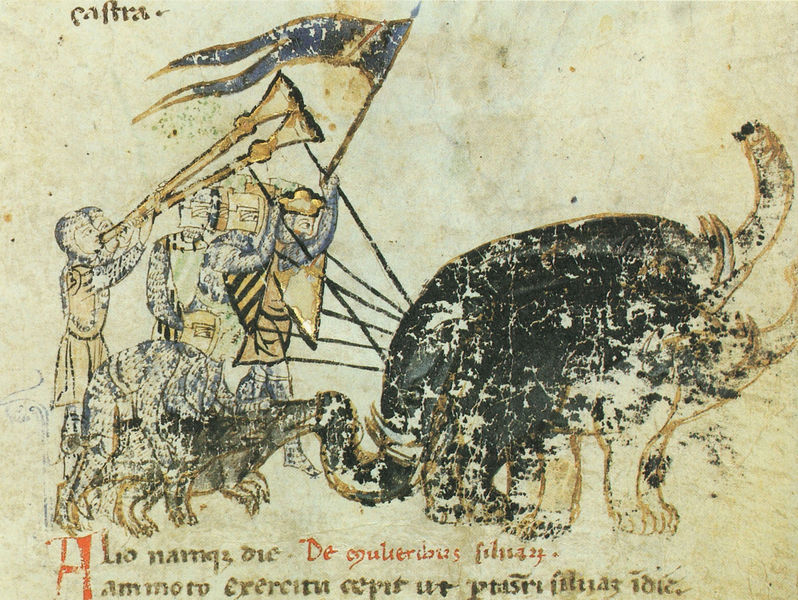
Titel: Alexanderroman
Institution: Leipzig, Stadtbibliothek
Schlagwörter: blau, tiere, gold, schrift, fahnen, fahne, flagge, schweine, schild, schwein, buch, illustration, text, buchstabe, buchstaben, helm, ritter, wimpel, buchdruck, mittelalter, posaunen, trompeten, miniatur, eber, verkündigung, elefant, elefanten, latein, trompete, buchmalerei, verkündung, kreuzritter, fanfahren, exoten, fahene, wildschwieine